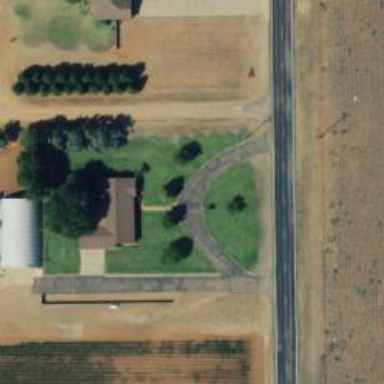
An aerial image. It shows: Driveway leading to service road.